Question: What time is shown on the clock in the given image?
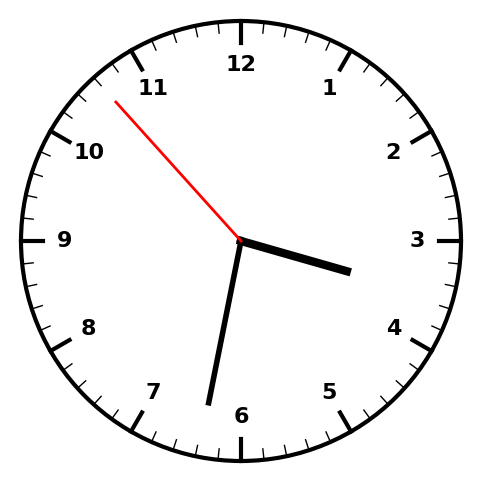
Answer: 03:31:53